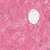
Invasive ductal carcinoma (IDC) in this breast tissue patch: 0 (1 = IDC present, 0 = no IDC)